Question: Hey all i am currently looking for a way to calculate the width & left position of MAX 12 txtboxes on my report form. The height will always be as well as top will always be .
This is what the code looks like with 12 (max) txtboxes:
'''
txtData1.Width = 0.7
txtData1.Left = 0
txtData2.Width = 0.7
txtData2.Left = 0.708
txtData3.Width = 0.7
txtData3.Left = 1.416
txtData4.Width = 0.7
txtData4.Left = 2.124
txtData5.Width = 0.7
txtData5.Left = 2.832
txtData6.Width = 0.7
txtData6.Left = 3.54
txtData7.Width = 0.7
txtData7.Left = 4.248
txtData8.Width = 0.7
txtData8.Left = 4.956
txtData9.Width = 0.7
txtData9.Left = 5.664
txtData10.Width = 0.7
txtData10.Left = 6.372
txtData11.Width = 0.7
txtData11.Left = 7.08
txtData12.Width = 0.7
txtData12.Left = 7.788
'''
According to my calculations (which i love math...math just doesn't love me :o)) the total width would be and the total left would be . The sheet is 8.5 in wide (landscape view).

So now the hard part comes into play. For 11 boxes, the width would go up a little and the left position would also go up to accommodation the extra space not having the 12th box anymore.
I am trying to find a nice way of doing this with minimal code since i know i can do the same as above for each level (12 to 2 textboxes) but that would be a lot of code.
So any help with calculating the remaining 11-2 txtboxes would be a big help! :o)
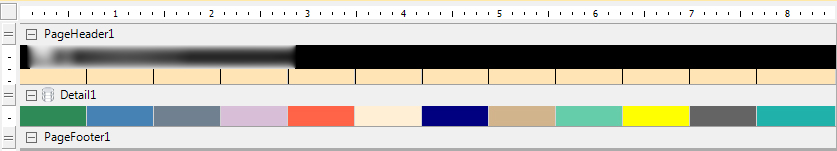
Answer: I'm not sure I completely understand your question, but what I am gathering is that you always want the textboxes to completely fill up the 8.5 inches.
If that is the case, I would do something as follows:
'''
Dim NumberOfBoxes As Integer = 11 ' Number of textboxes you'll have next to each other
Dim AssignedWidthPerBox As Double = 8.5 / NumberOfBoxes
Dim CurrentLeft As Double = 0 ' How Far left you are on your form - Increment this by AssignedWidthPerBox for each textbox
'''
Then you assign the Textbox properties eaither through a loop (preferred) or by hand as follows:
'''
txtData1.Width = AssignedWidthPerBox
txtData1.Left = CurrentLeft
CurrentLeft += AssignedWidthPerBox
'''
Hope this helps